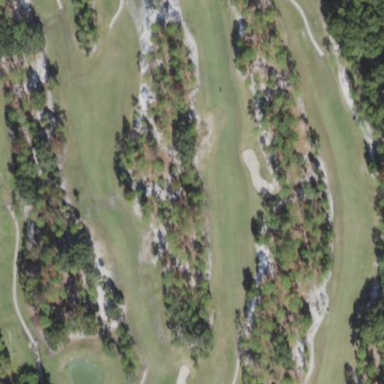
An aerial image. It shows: Scenic golf fairway.